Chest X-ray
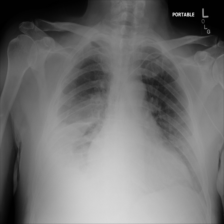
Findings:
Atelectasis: positive
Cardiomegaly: negative
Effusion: positive
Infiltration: positive
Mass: negative
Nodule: negative
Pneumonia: negative
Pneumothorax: negative
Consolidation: negative
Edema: negative
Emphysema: negative
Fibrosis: negative
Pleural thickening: negative
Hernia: negative